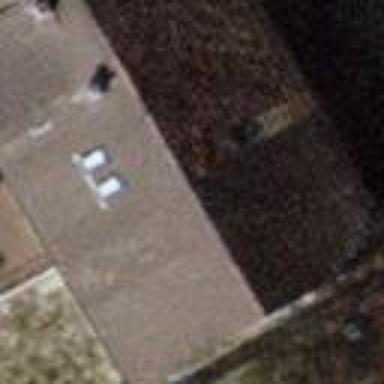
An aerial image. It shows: Semidetached house with gabled roof.